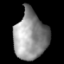
Tissue: lung
Cell type: T cells
Senescence score: 0.2246
Nuclear area (px): 1555
Mean DAPI intensity: 146.147